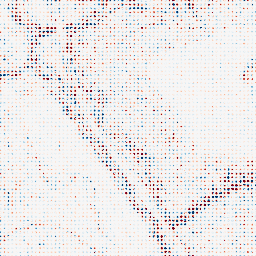
Category: wavelet
Decomposition family: wavelet_biorthogonal
Decomposition parameters: wavelet: bior2.4
level: 2
Upsampling method: sinc_blackman
Upsampling parameters: scale: 8
kernel_size: 4
Upsampling scale: 8